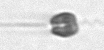
Label: Apedinella